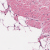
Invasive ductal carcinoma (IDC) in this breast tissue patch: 0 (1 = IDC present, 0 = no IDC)